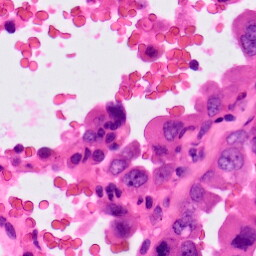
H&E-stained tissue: Lung